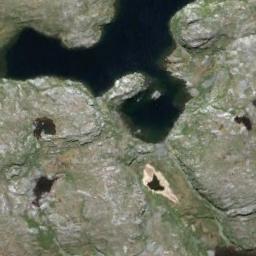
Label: wetland